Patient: sex F, age 31
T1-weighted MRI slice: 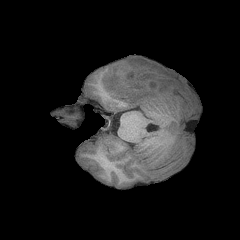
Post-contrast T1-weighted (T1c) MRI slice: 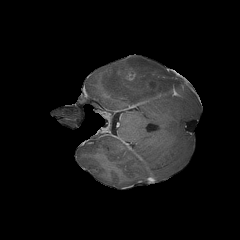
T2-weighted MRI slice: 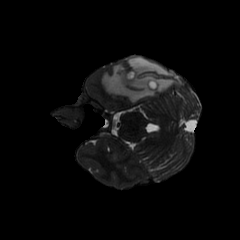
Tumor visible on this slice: yes
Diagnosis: Glioblastoma, IDH-wildtype
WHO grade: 4